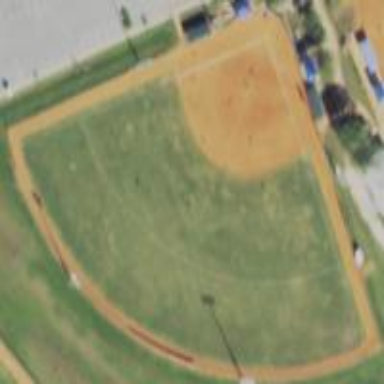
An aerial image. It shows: Baseball pitch for leisure land activities.